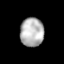
Tissue: lung
Cell type: Epithelial cells
Senescence score: 0.2143
Nuclear area (px): 669
Mean DAPI intensity: 179.895